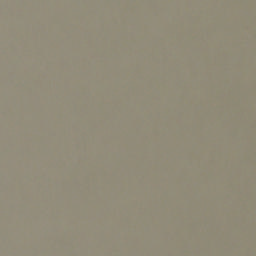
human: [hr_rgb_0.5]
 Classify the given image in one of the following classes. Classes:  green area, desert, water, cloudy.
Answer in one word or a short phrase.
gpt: cloudy